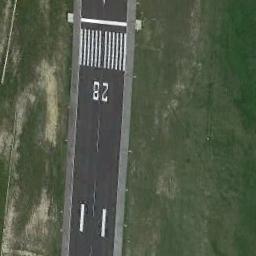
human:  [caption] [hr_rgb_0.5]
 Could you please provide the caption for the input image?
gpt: Next to the runway is a large green lawn with white '28' and short-line signs on the runway .

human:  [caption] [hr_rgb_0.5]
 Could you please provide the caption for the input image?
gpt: The runway is surrounded by grass .

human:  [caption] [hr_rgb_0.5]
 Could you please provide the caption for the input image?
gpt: The runway goes through the lawn and the designation marking is 28 .

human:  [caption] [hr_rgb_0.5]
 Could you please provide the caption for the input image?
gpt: The runway is on the grass .

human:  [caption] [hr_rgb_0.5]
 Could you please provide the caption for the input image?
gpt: There are green meadows beside the runway with white marks .